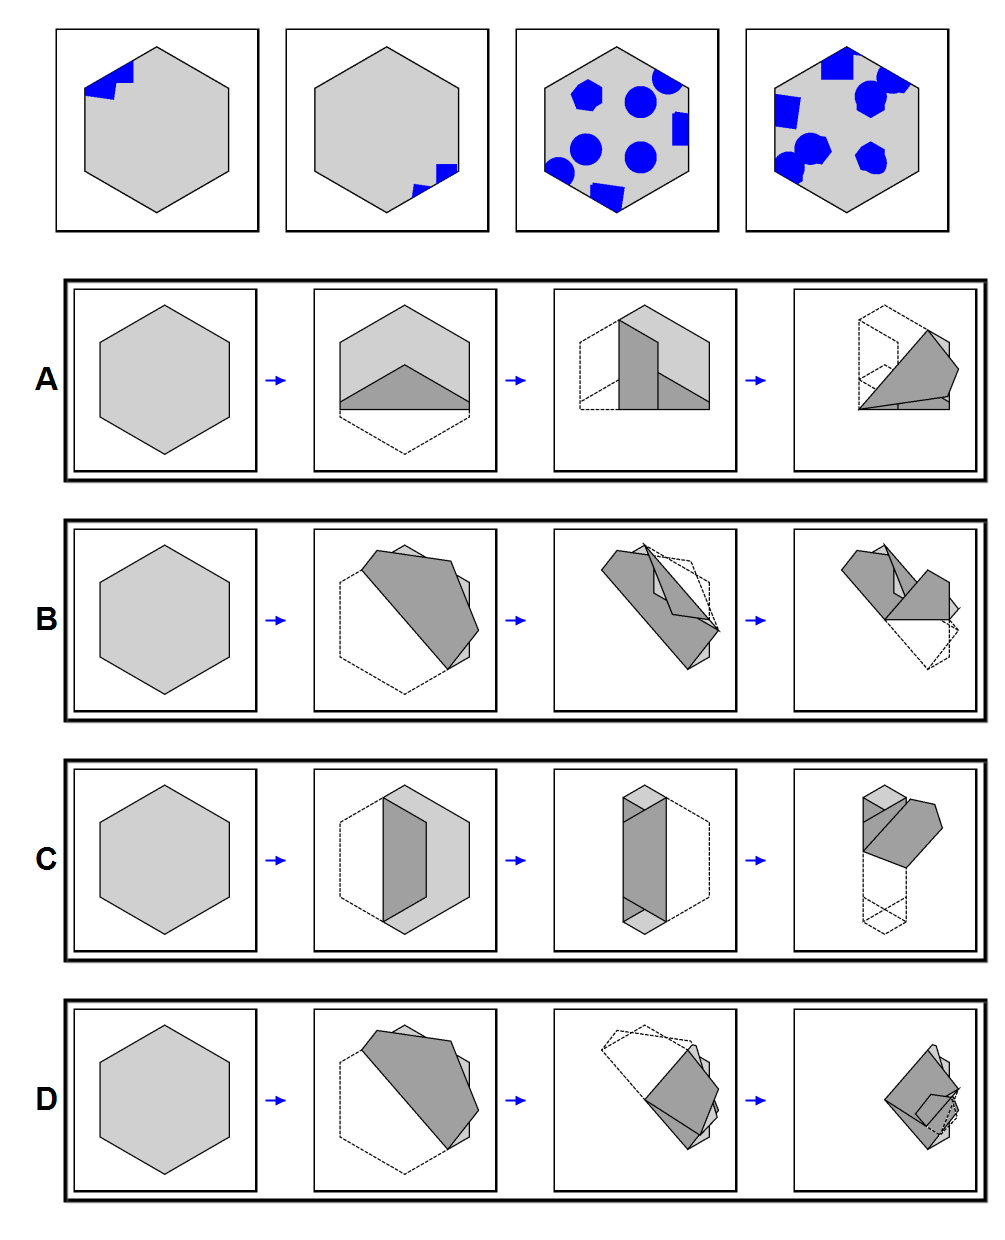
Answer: B